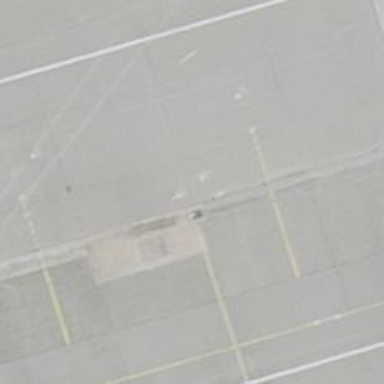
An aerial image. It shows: Airport parking position.